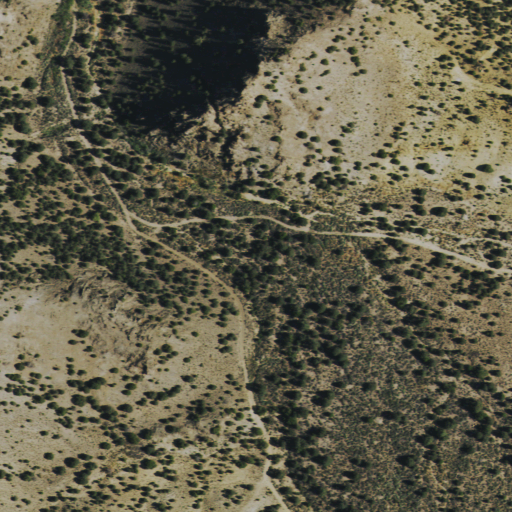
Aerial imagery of valley in Nevada named Mikes Canyon containing shrub and evergreen forest